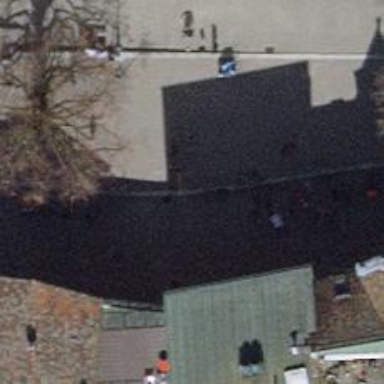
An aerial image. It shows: Bollard.